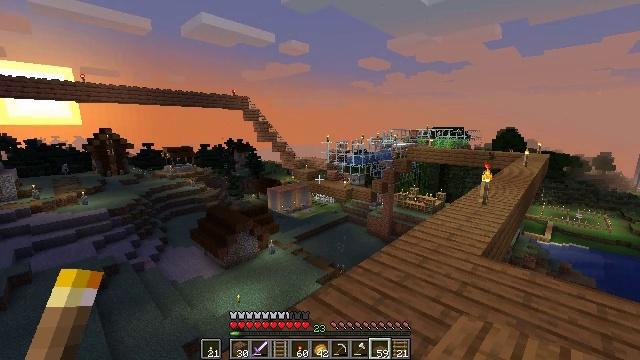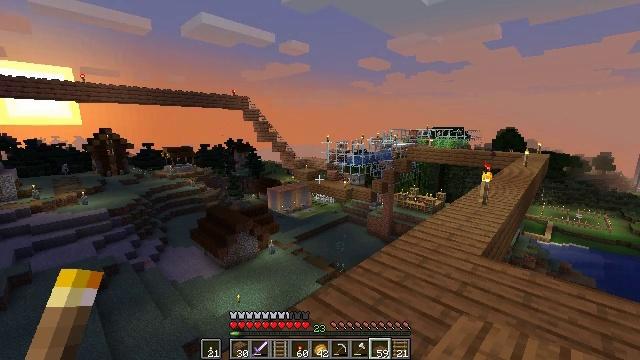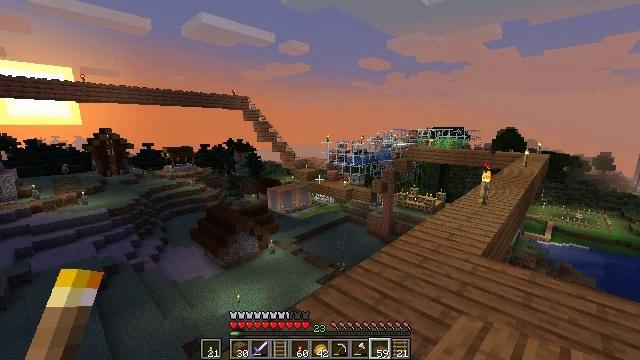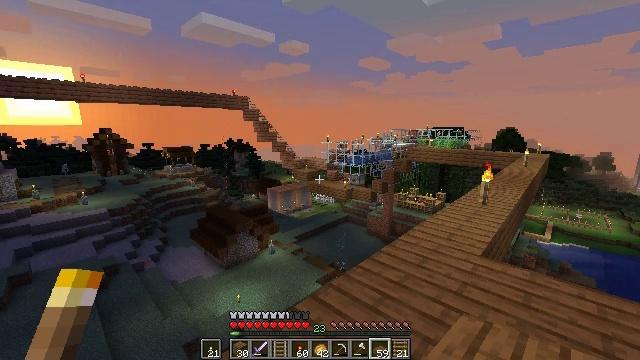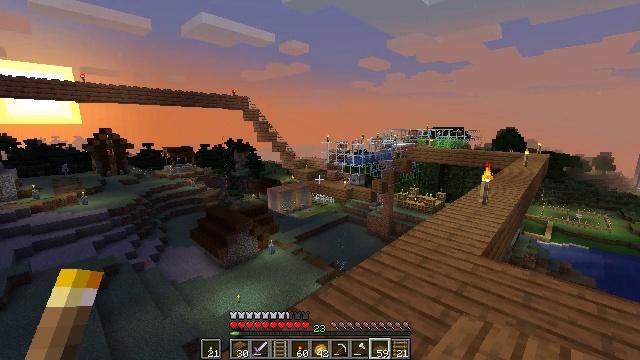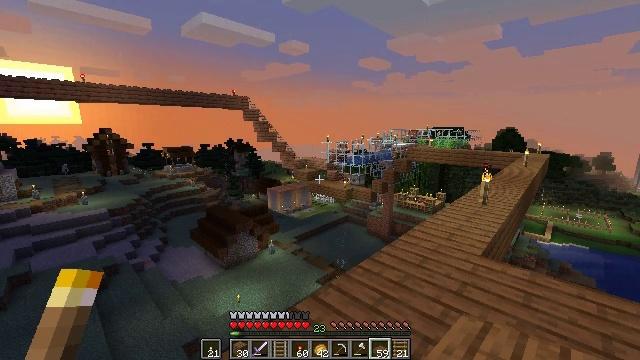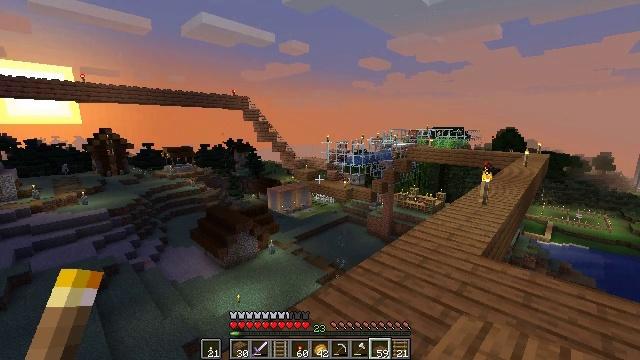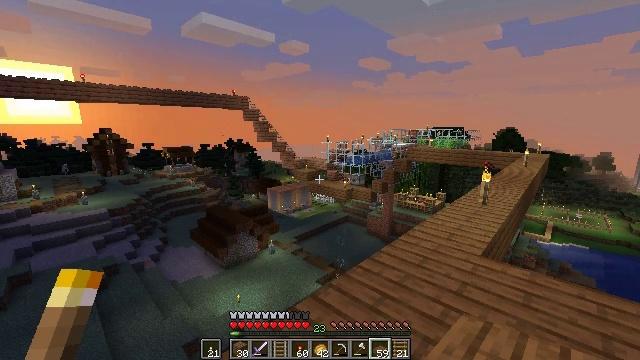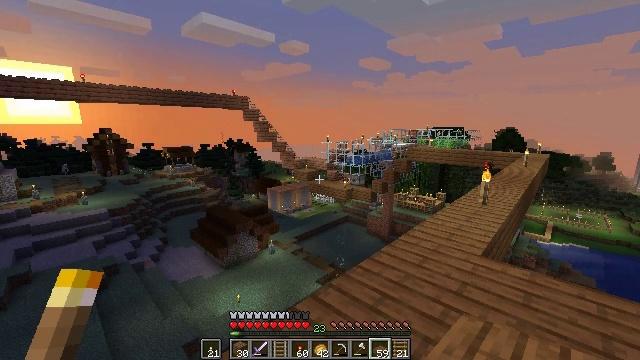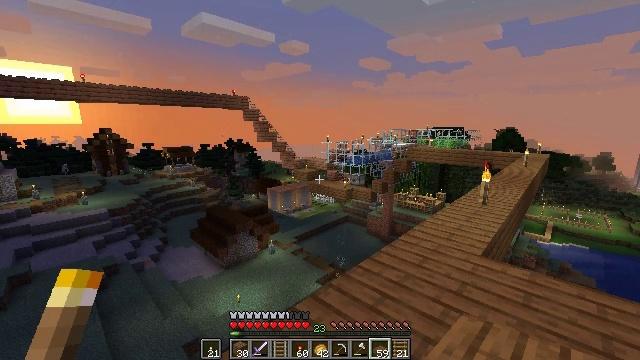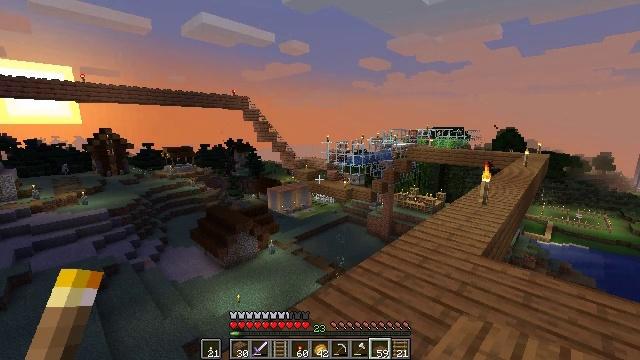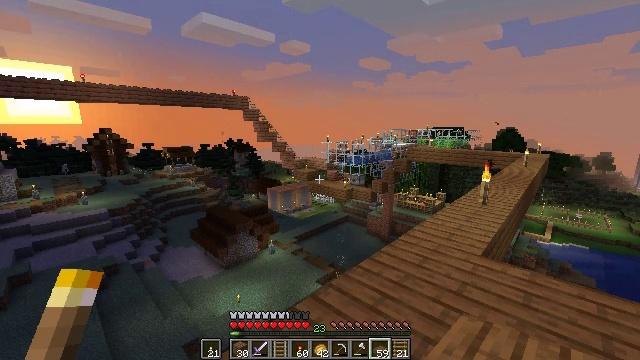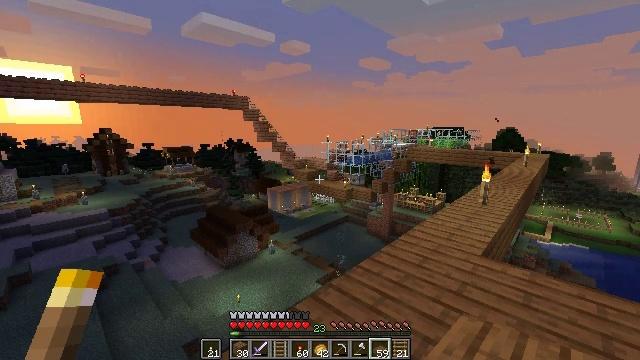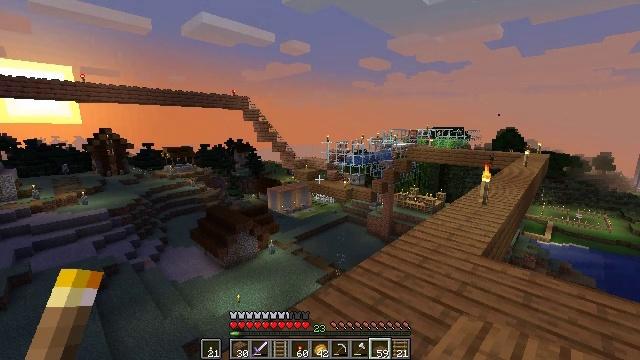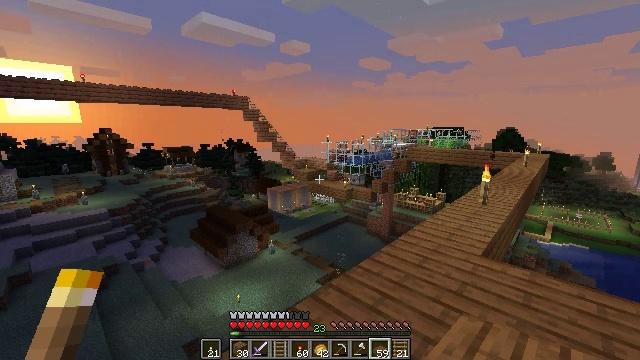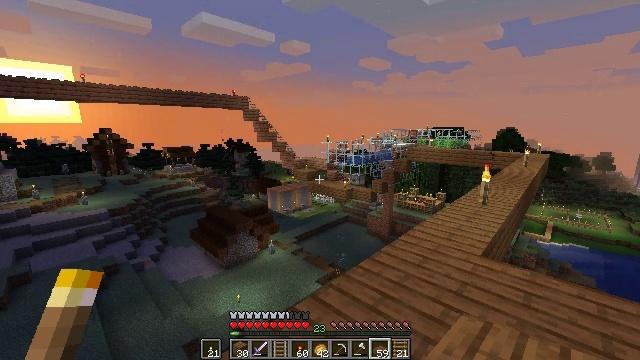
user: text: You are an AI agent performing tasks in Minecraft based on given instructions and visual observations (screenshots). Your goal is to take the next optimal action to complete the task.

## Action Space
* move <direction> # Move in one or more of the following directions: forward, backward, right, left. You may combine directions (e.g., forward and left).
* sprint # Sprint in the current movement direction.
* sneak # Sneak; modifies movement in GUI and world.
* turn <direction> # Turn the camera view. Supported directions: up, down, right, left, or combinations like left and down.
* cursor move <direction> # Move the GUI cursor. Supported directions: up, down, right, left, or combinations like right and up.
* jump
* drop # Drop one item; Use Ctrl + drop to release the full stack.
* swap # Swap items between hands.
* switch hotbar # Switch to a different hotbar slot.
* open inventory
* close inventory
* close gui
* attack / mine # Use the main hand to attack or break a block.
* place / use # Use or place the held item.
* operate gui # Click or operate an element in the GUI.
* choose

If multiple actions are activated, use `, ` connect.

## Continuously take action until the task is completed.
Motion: motion action
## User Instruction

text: Break the rail off the ground.
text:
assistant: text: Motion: no_op
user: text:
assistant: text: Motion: no_op
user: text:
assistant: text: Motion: no_op
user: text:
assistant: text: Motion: no_op
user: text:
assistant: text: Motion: no_op
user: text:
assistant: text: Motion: no_op
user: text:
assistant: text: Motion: no_op
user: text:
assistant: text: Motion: no_op
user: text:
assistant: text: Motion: no_op
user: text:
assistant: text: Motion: no_op
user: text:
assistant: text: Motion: no_op
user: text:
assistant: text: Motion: no_op
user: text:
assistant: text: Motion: no_op
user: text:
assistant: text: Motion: no_op
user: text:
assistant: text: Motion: no_op
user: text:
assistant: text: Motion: no_op
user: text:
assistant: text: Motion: no_op
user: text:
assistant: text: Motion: no_op
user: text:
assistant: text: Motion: no_op
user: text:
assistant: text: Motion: no_op
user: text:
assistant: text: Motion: no_op
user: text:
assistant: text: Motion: no_op
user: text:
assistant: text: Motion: no_op
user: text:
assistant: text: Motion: no_op
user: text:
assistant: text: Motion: no_op
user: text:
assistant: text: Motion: no_op
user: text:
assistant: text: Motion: no_op
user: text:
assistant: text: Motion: no_op
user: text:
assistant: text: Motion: no_op
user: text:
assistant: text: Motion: no_op